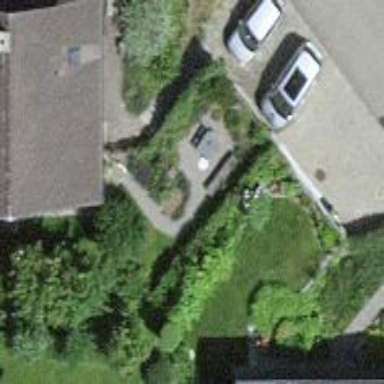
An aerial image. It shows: Garage building.